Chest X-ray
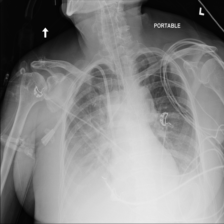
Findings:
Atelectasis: positive
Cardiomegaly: negative
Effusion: negative
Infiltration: negative
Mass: negative
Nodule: negative
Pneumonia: negative
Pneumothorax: negative
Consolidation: negative
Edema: negative
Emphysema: negative
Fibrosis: negative
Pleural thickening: negative
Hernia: negative